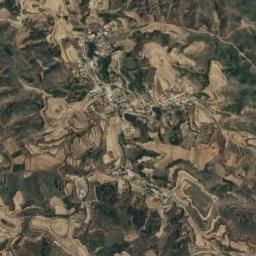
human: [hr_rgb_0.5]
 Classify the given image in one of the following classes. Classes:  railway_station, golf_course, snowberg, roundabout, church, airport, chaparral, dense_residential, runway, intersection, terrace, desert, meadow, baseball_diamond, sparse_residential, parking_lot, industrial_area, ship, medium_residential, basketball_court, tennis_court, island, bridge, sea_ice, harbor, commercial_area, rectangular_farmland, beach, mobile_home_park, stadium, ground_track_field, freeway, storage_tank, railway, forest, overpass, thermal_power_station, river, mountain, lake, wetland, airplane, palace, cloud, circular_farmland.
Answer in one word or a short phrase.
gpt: mountain